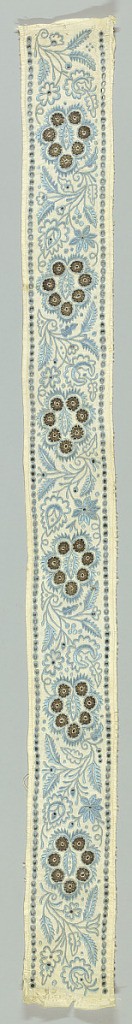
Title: Border
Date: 19th century
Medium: cotton, metal Technique: embroidered using satin stitch
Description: Border in a stylized floral design with cutwork embroidery worked in blue with fillings of metal thread.